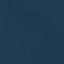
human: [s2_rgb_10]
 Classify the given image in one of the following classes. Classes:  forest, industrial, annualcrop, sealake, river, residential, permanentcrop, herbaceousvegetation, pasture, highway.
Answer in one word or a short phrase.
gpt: SeaLake